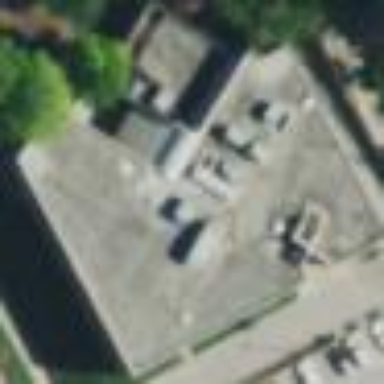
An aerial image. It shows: Civic building serving as community center.